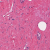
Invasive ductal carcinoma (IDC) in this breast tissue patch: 0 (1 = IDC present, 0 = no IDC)